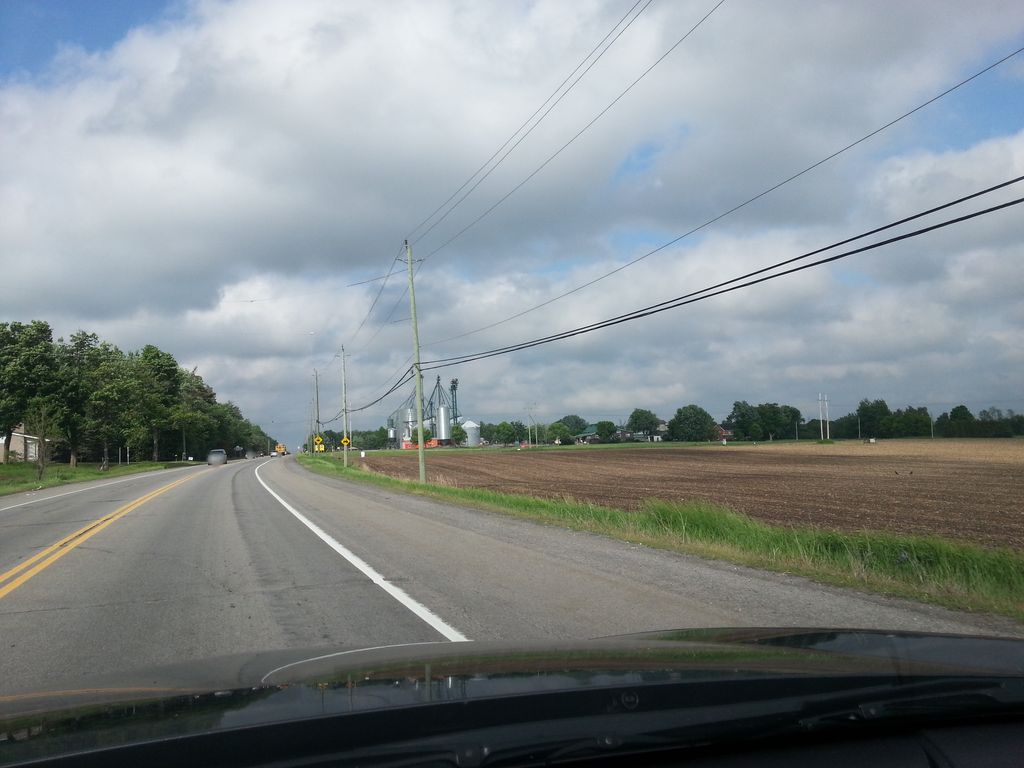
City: ottawa-gatineau